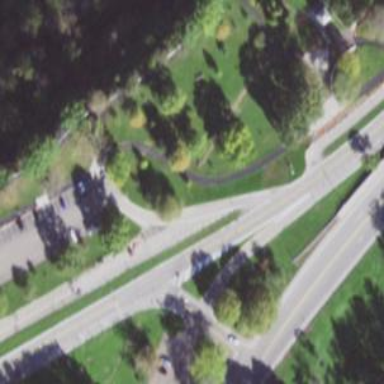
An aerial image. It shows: Cycleway.